Field crop: maize
Growth stage: 2
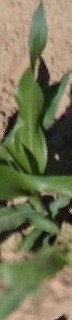
Species: maize